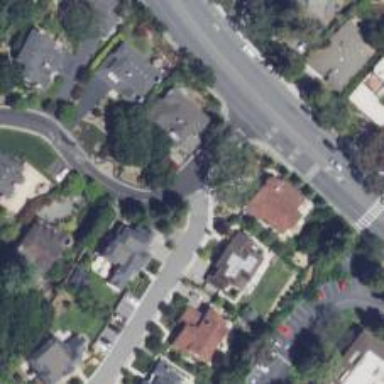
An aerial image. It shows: Road with stop sign.